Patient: sex M, age 58
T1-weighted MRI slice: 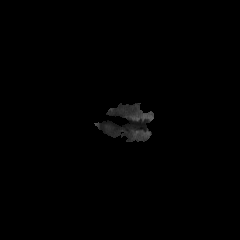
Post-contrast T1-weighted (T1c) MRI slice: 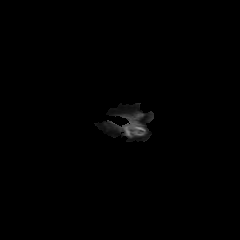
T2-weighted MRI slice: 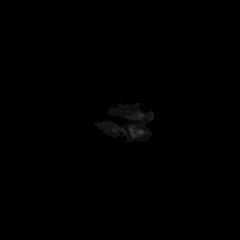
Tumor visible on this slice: no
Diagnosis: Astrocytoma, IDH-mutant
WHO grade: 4